Interaction volume radius: 10 \u00c5
Interaction volume height: 45 \u00c5
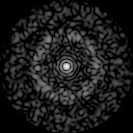
Disorder parameter: 0.8361